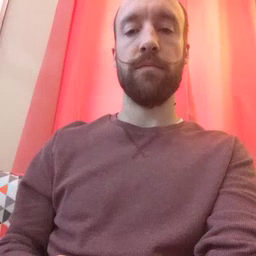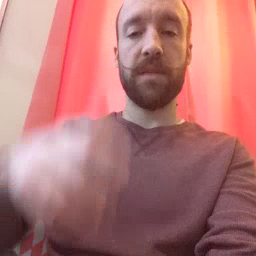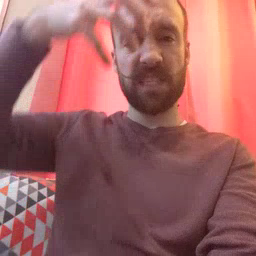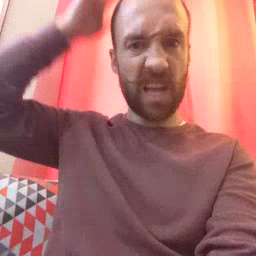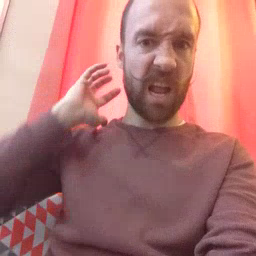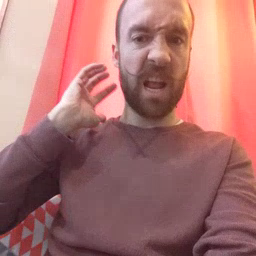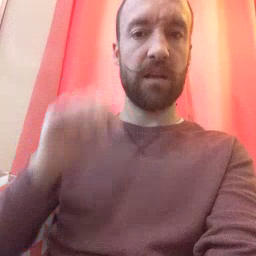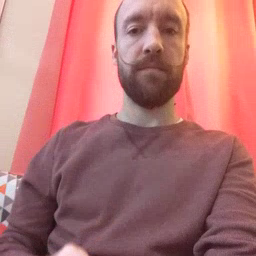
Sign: lion